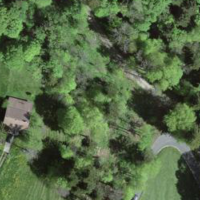
EUNIS habitat code: 41
Species observed at this site:
Asplenium scolopendrium